Field crop: maize
Growth stage: 2
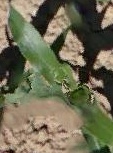
Species: maize